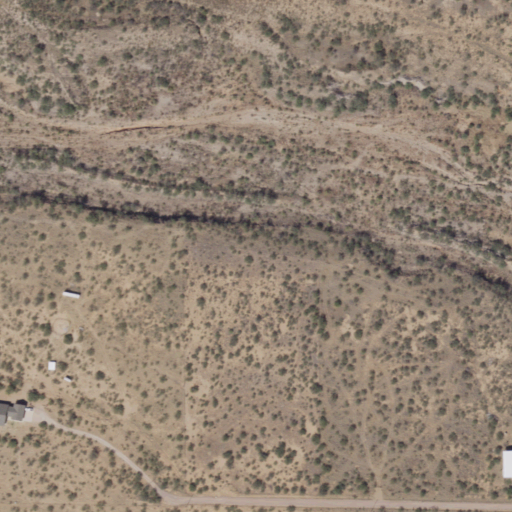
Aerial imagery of valley in Arizona named Rain Valley containing grassland, shrub, and open development